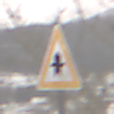
Verkehrszeichen: Vorfahrt
Umgebung: Outdoor, Nature
Tageszeit: Midday
Wetter: Overcast
Licht: Natural
Jahreszeit: Winter
Kontrast: LowContrast